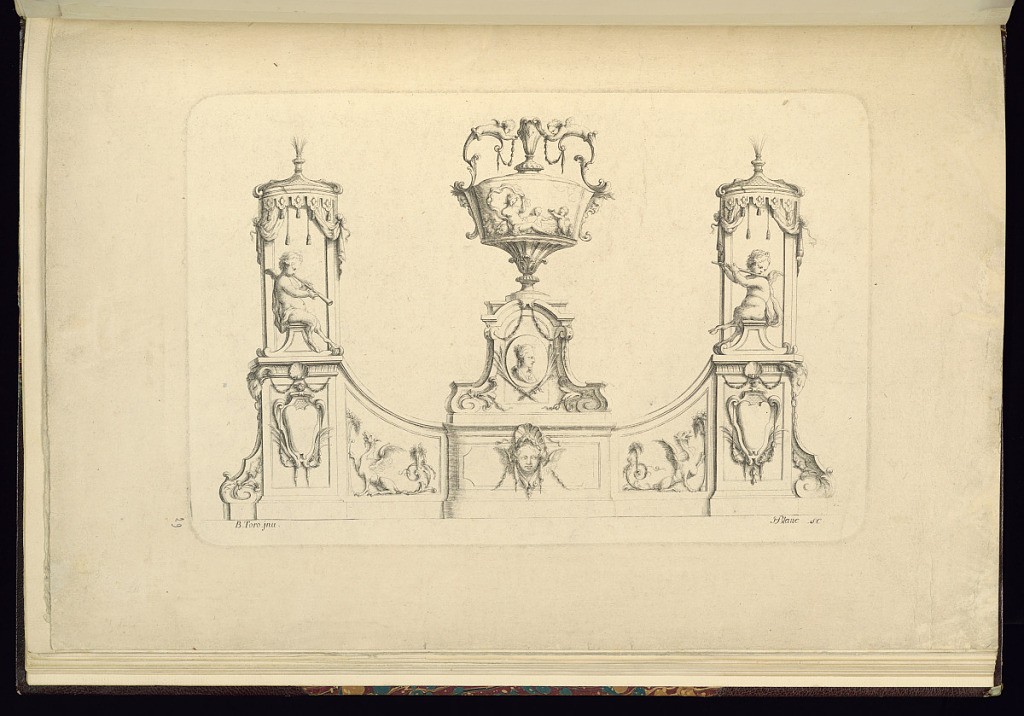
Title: Ornament Design
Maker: Jean-Bernard Turreau, French, 1672 - 1731
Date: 1716-19
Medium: Etching on laid paper
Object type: Print
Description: Ornament design with a central vase on a plinth and a base with putti/fauns playing flutes framed by canopies on either side. The ornament features grotesque motifs, mascarons (masks), cartouches, griffins, profile portrait, figures, draped, hanging textiles, tassels, vases of flowers, palm leaves, wings, shells, festoons of leaves, fleurons, scrolling leaves (rinceaux), foliate scrolls, fluting, rosettes, and ram heads. The plate is signed.